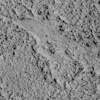
Atmospheric dust classification: not_dusty